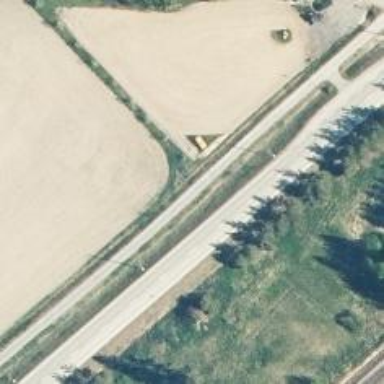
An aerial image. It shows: Asphalt cycleway.